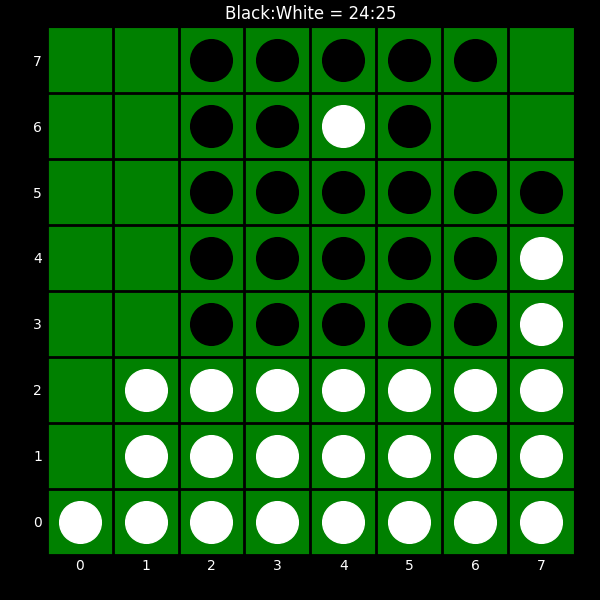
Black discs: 24
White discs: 25